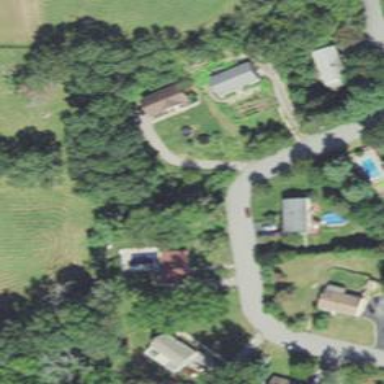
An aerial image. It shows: Residential driveway designated as service road.